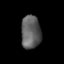
Tissue: lung
Cell type: Myeloid cells
Senescence score: 0.5912
Nuclear area (px): 642
Mean DAPI intensity: 94.924